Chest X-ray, PA view. Patient: 83 years old, sex F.
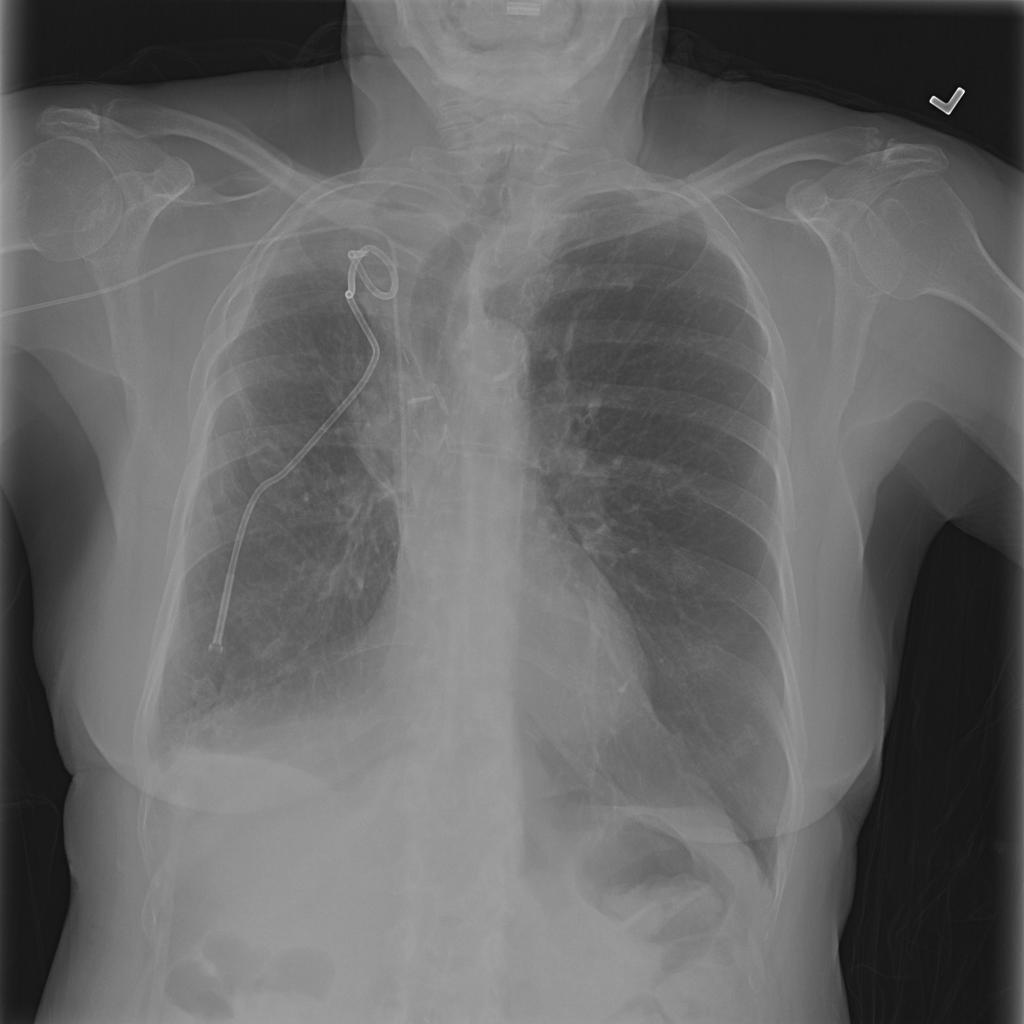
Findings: Effusion